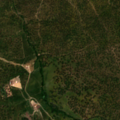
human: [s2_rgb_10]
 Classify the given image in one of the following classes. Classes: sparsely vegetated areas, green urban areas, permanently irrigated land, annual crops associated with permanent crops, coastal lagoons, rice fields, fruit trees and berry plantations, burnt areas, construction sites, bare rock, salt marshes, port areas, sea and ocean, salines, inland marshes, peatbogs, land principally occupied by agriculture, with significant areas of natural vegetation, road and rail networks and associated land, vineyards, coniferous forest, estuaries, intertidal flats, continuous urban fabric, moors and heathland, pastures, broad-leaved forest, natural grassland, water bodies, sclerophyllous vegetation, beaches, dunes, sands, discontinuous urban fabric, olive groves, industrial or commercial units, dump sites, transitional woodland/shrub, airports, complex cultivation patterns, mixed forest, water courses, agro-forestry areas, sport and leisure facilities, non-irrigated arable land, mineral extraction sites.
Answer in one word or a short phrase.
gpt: continuous urban fabric